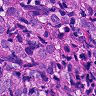
Metastatic tissue present: yes